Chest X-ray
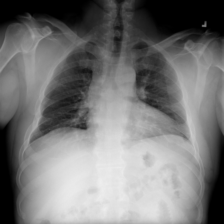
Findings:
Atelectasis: negative
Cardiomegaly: negative
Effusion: negative
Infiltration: negative
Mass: negative
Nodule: negative
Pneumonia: negative
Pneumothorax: negative
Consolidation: negative
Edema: negative
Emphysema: negative
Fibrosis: negative
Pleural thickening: negative
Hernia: negative